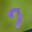
Label: 7